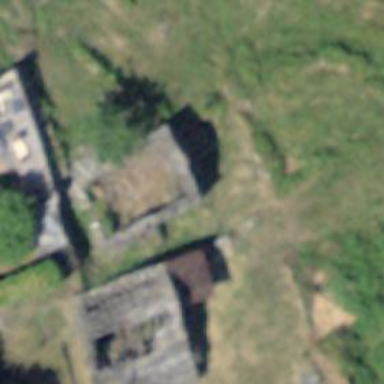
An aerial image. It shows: Historic building in ruins.